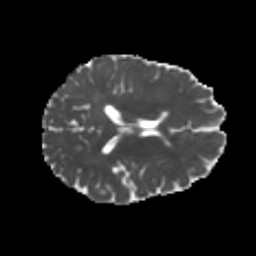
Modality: MD
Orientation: axial
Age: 25
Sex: female
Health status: healthy
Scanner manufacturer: philips
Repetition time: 7.384 s
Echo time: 0.08599 s